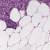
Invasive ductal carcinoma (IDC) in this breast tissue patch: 1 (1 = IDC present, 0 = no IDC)